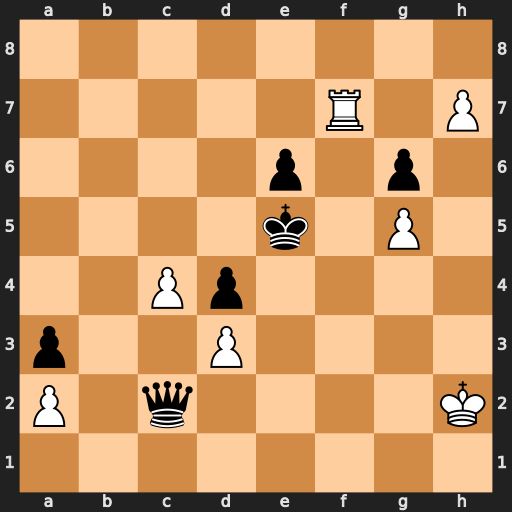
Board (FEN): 8/5R1P/4p1p1/4k1P1/2Pp4/p2P4/P1q4K/8
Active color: w
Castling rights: -
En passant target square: -
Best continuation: Kg3 Qxd3+ Rf3